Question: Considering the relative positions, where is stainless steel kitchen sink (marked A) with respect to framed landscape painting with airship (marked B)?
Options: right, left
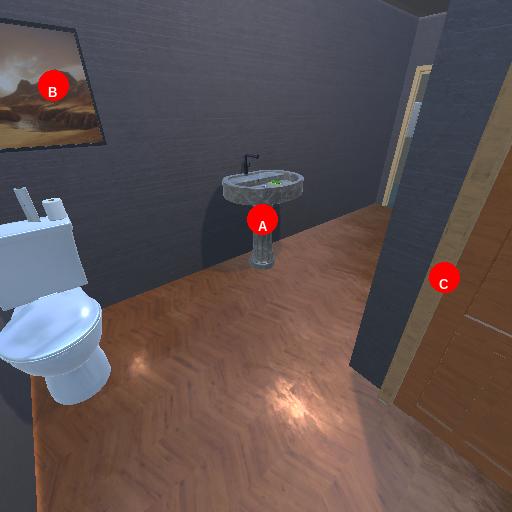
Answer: right